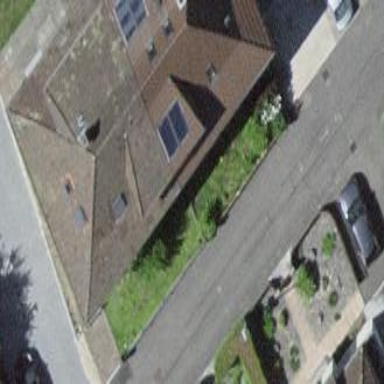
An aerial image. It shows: Terrace building with hipped roof.